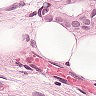
Metastatic tissue present: yes